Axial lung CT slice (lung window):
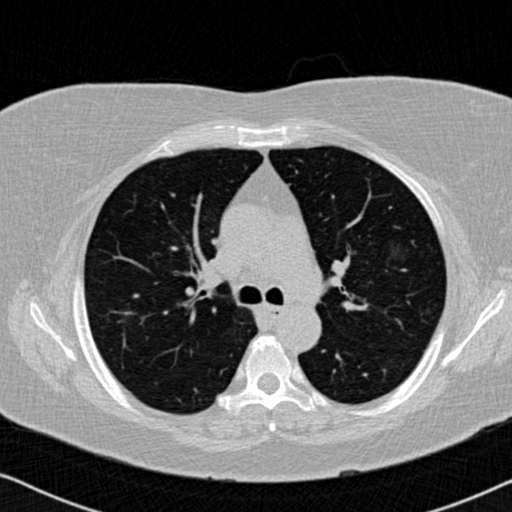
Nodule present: no